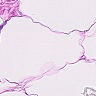
Metastatic tissue present: no